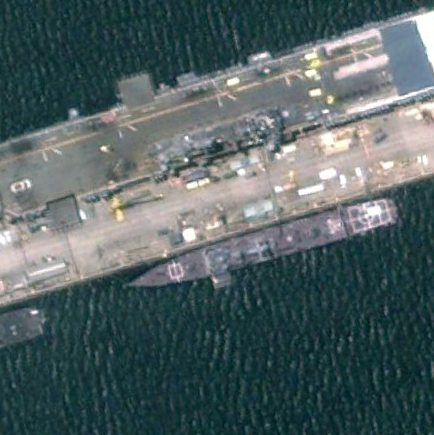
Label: assault